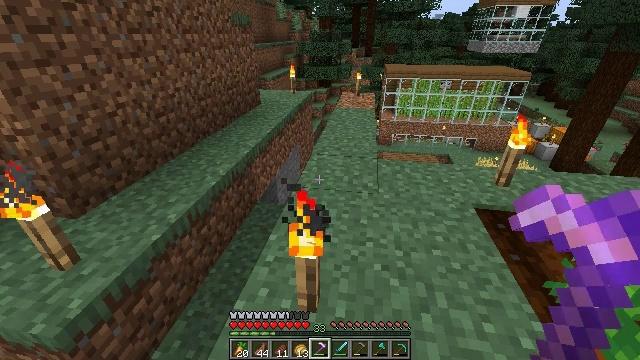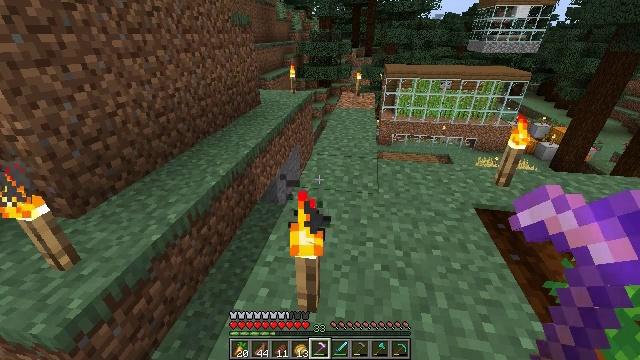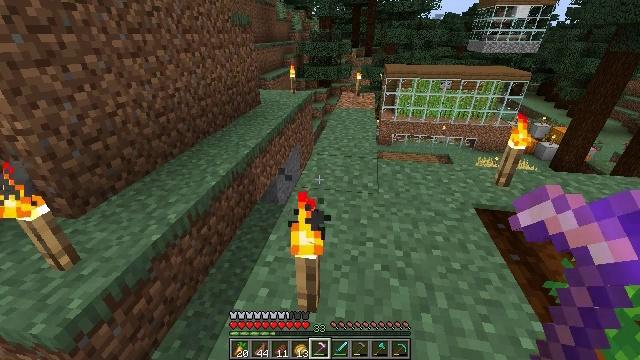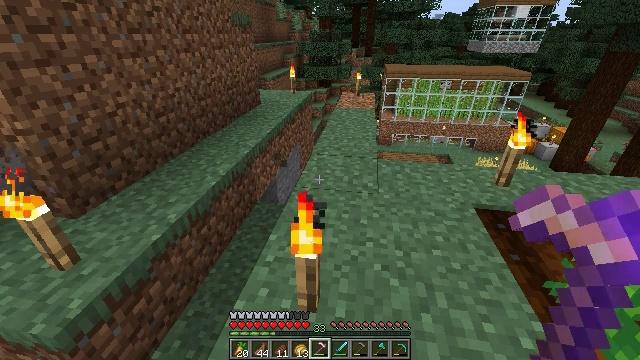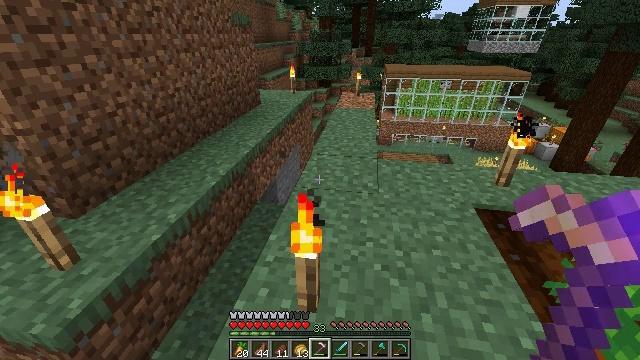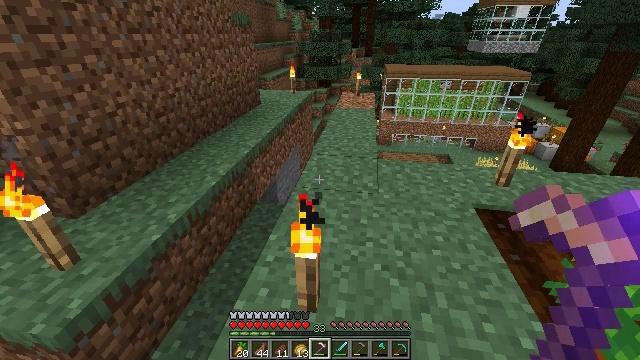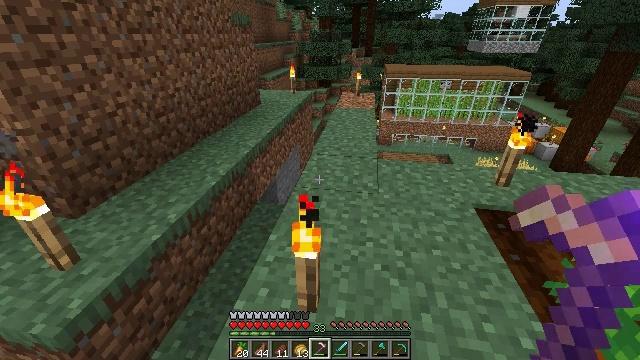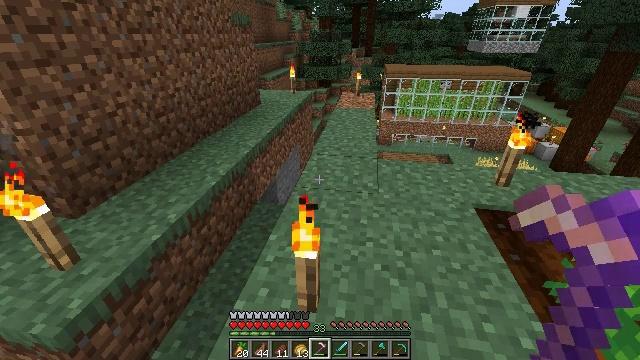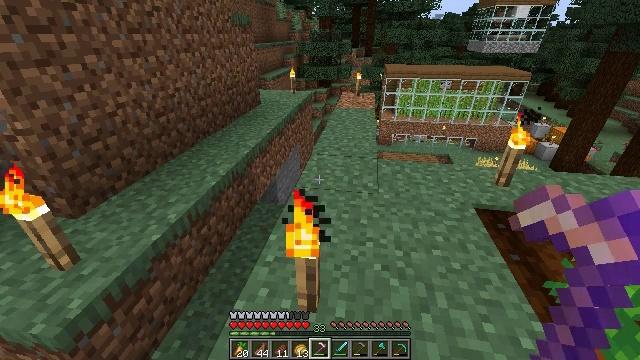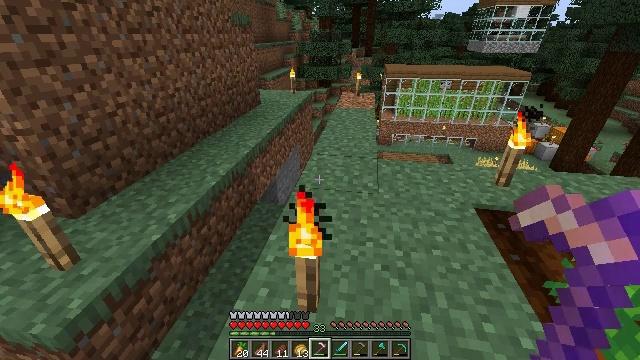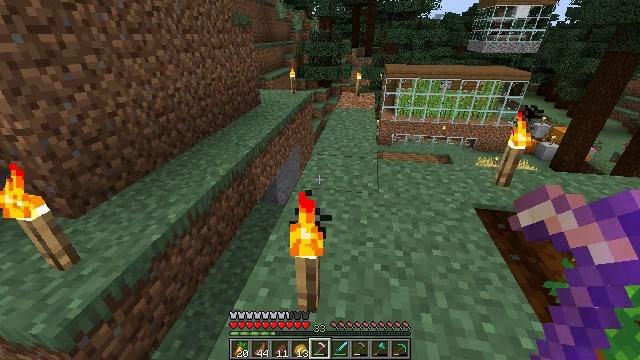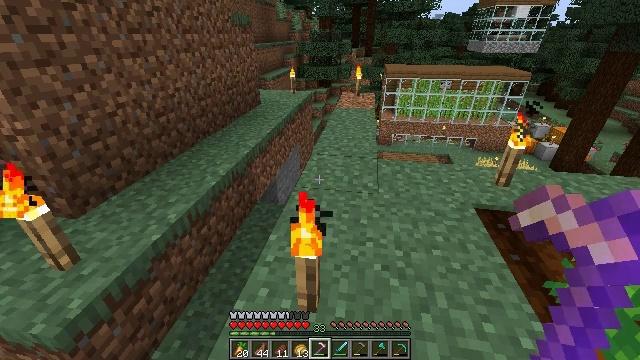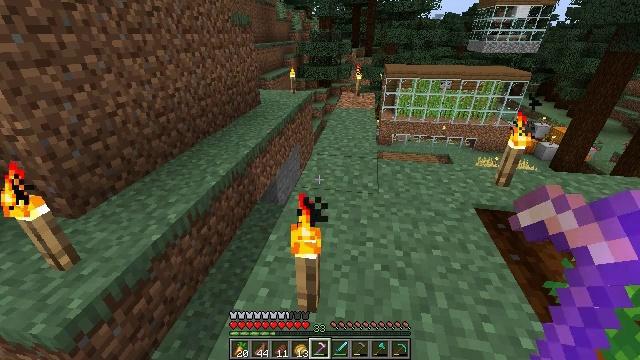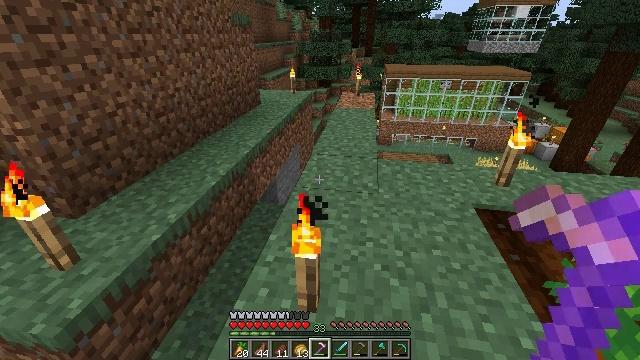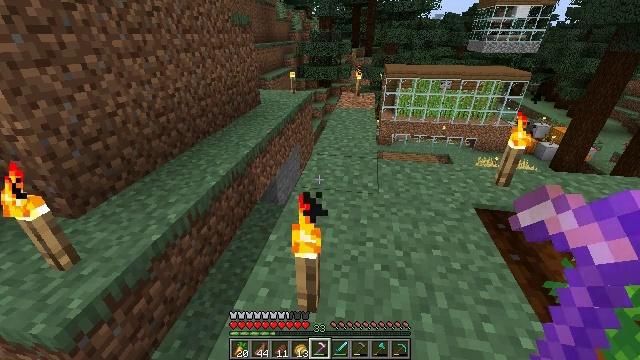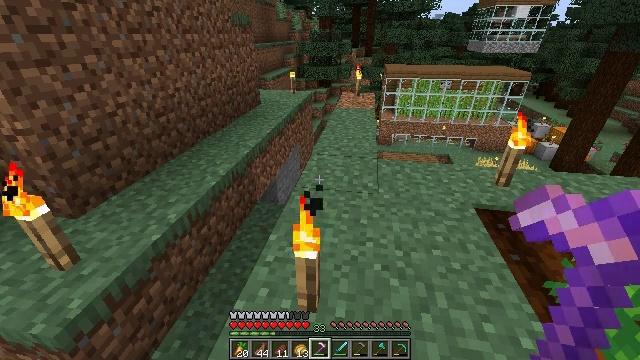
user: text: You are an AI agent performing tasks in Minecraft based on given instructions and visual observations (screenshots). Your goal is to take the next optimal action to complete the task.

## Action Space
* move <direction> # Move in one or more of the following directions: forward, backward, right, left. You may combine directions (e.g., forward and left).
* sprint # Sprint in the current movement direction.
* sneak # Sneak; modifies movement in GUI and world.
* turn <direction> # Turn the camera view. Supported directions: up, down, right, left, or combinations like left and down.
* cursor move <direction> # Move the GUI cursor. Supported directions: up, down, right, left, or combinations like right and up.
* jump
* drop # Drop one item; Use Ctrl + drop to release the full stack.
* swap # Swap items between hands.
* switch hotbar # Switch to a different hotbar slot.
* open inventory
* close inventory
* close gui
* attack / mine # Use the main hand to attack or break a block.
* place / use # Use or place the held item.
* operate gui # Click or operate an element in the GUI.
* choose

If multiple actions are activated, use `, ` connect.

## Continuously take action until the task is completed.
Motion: motion action
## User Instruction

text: Collect carrots by breaking the crop.
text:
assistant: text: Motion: no_op
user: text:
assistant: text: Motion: no_op
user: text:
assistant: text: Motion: no_op
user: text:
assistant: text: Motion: no_op
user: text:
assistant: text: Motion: no_op
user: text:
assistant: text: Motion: no_op
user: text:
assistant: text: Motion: no_op
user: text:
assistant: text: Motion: no_op
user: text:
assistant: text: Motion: no_op
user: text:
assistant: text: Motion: no_op
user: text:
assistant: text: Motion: no_op
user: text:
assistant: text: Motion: no_op
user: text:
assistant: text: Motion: no_op
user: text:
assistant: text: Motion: no_op
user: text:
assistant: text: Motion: no_op
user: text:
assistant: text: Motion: no_op
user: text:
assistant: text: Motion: no_op
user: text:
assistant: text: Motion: no_op
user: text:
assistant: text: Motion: no_op
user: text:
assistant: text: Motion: no_op
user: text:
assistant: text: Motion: no_op
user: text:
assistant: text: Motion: no_op
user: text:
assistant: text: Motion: no_op
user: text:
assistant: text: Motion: no_op
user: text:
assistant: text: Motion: no_op
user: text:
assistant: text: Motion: no_op
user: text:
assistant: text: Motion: no_op
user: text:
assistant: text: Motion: no_op
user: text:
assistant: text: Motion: no_op
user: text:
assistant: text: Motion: no_op